Question: I am using CentOS6.5, I downloaded opencv-2.4.9, made build directory, and under there, ran 'cmake ..' and 'make'. During the make run, I got this error message.

I found avformat_network_init in ffmpeg source, I installed ffmpeg once in my home and then to /usr/lib. but I don't know how to tell cmake where ffmpeg is installed (include header and library).
Now I see some *.so files from ffmpeg under /usr/lib64. but why can't cmake find the ffmpeg location?
Thanks in advance.
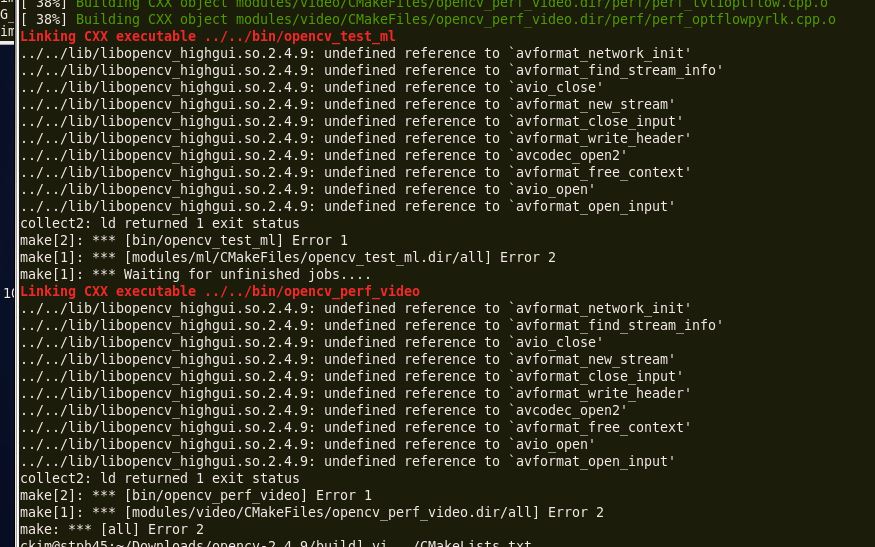
Answer: I succeeded in building OpenCV. For anyone's reference I post my answer here.
I have had installed ffmpeg in 3 different places before (/usr/local/lib, /usr/local/lib64 and /usr/local). I removed all of them (I ran make uninstall at the build directories I used to install ffmpeg which had been configured with different prefix values).
I also removed ffmpeg that I installed with yum install by running 'rpm -e ffmpeg'. Then I started fresh with installing ffmpeg (to /usr/local). This time it was ok until last part, where make couldn't find javac compiler.
I figured my JAVA_HOME env varailbe was pointing a wrong place so I set JAVA_HOME directory for right place(In my case, /usr/lib/jvm/java-1.6.0-openjdk-1.6.0.0.x86_64). Then the 'make' completed! Then I ran 'make install'